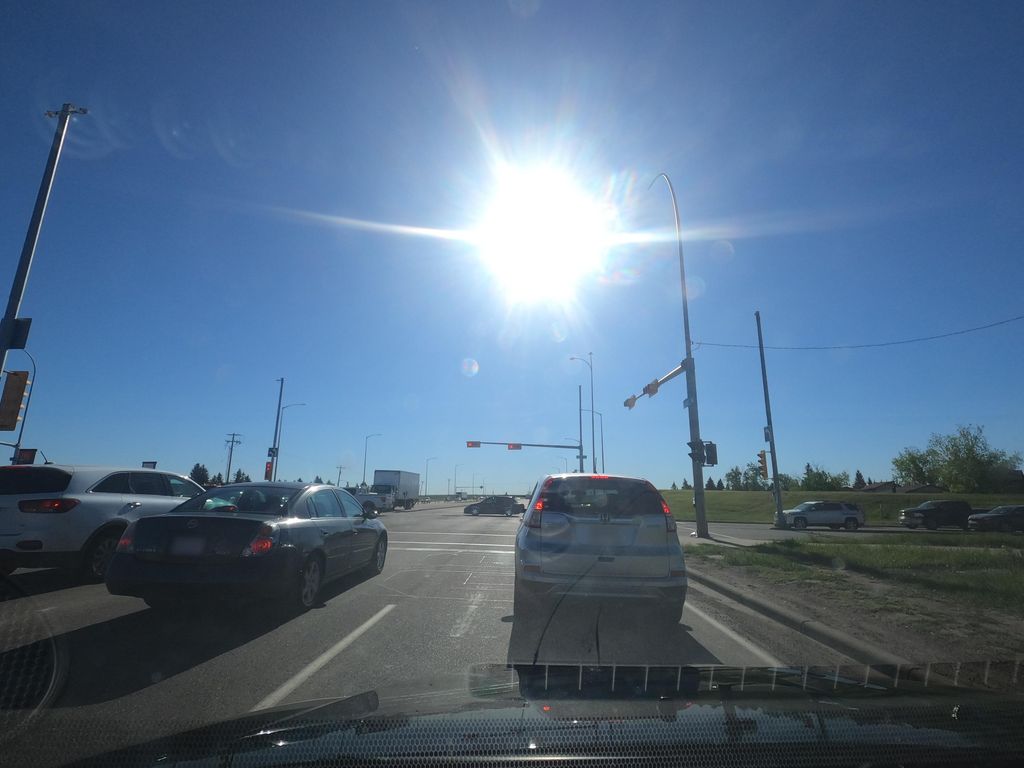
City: calgary